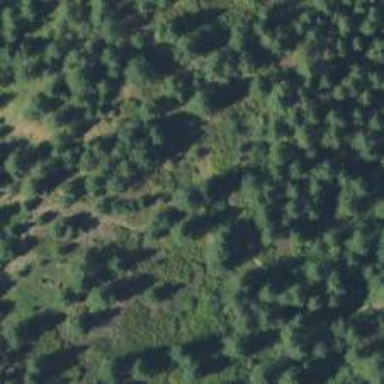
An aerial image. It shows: The trail has excellent visibility.